Question: I want this query to display the amount of Yes and No answers in two separate column per ID (there will be multiple entries per ID). How can I achieve this?
Thanks for your help!
'''
select
id,
Yes_No,
(select count(Yes_No) from Survey where Yes_No = 'Y') as '# of Yes',
(select count(Yes_No) from Survey where Yes_No ='N') as '# of No'
from Survey;
'''

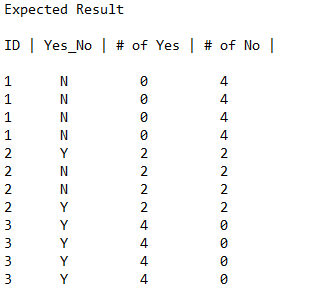
Answer: You are quite close. You just need to the inline queries in the 'SELECT'clause to the current 'id', like:
'''
select
id,
Yes_No,
(select count(Yes_No) from Survey where Yes_No = 'Y' and id = s.id) as '# of Yes',
(select count(Yes_No) from Survey where Yes_No ='N' and id = s.id) as '# of No'
from Survey s;
'''
Note: if you RDBMS supports windows functions, there is a simpler option to use a conditional window sum:
'''
select
id,
Yes_No,
SUM(CASE WHEN Yes_No = 'Y' THEN 1 ELSE 0 END) OVER(PARTITION BY id) as '# of Yes',
SUM(CASE WHEN Yes_No = 'N' THEN 1 ELSE 0 END) OVER(PARTITION BY id) as '# of No'
from Survey;
'''